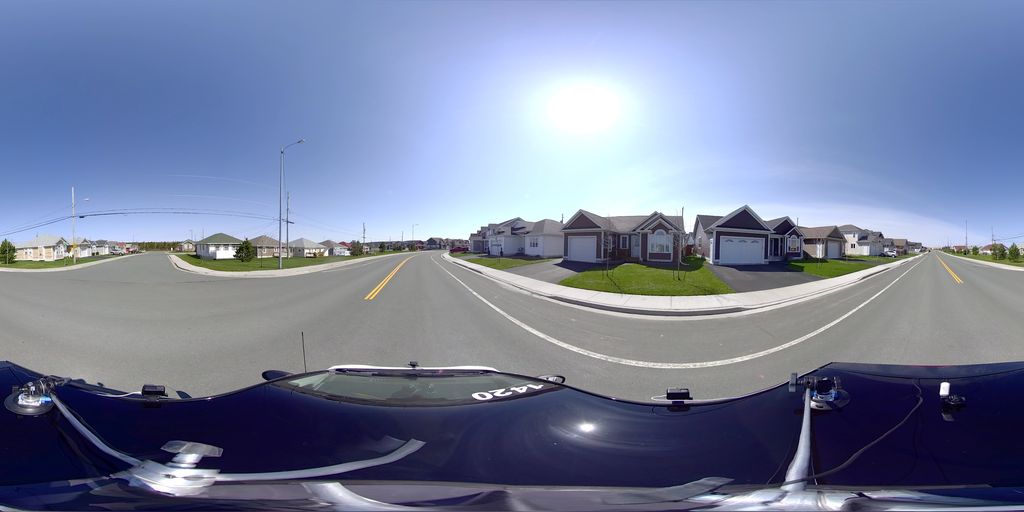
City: st_johns